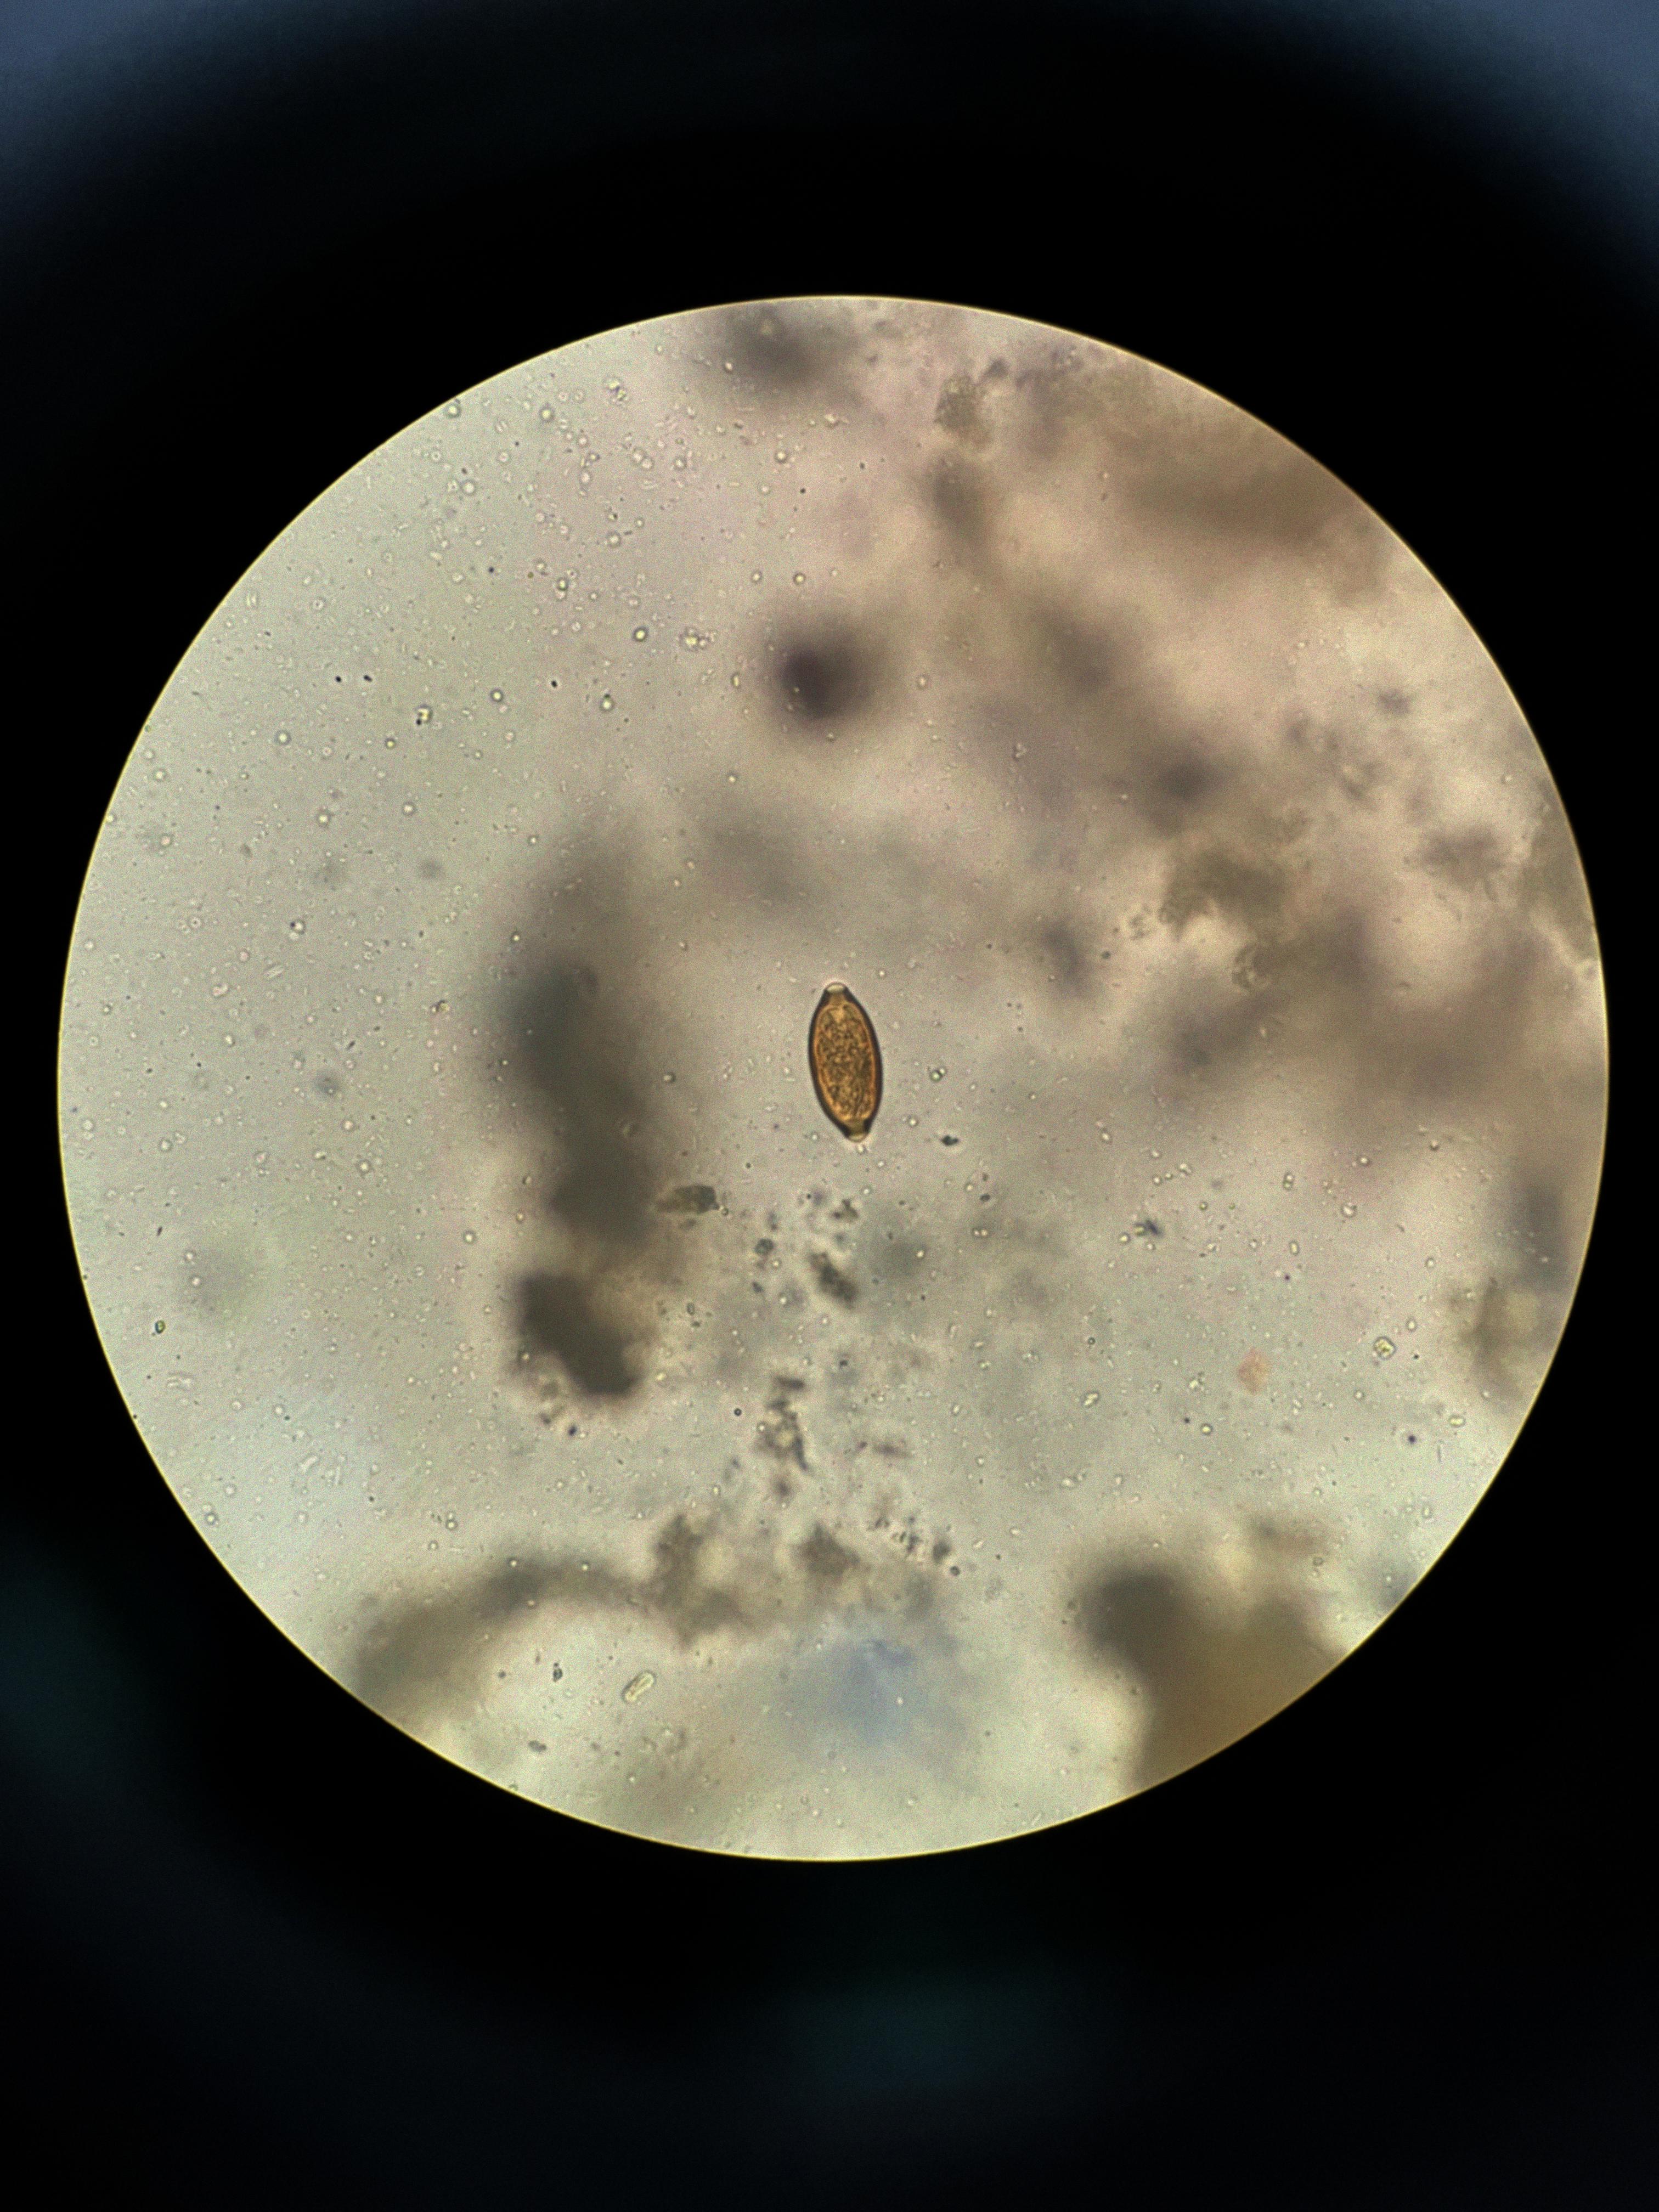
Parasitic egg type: Trichuris trichiura